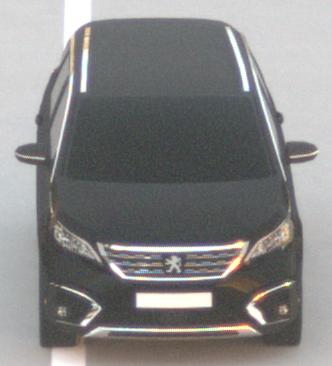
Make: Peugeot
Model: 5008 1.2 PureTech 130 Active
Detailed model: 5008 (II) (03/17 - 09/20)
Model produced from: 2017/03
Model produced until: 2018/07
Doors: 5
Color: black
Road condition: dry road
Daytime: sunrise or sunset
Contrast: medium contrast